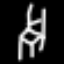
Label: chair